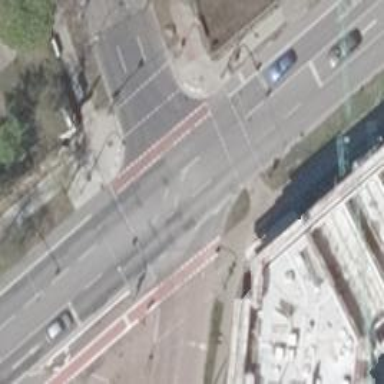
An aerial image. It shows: Road with traffic signals.